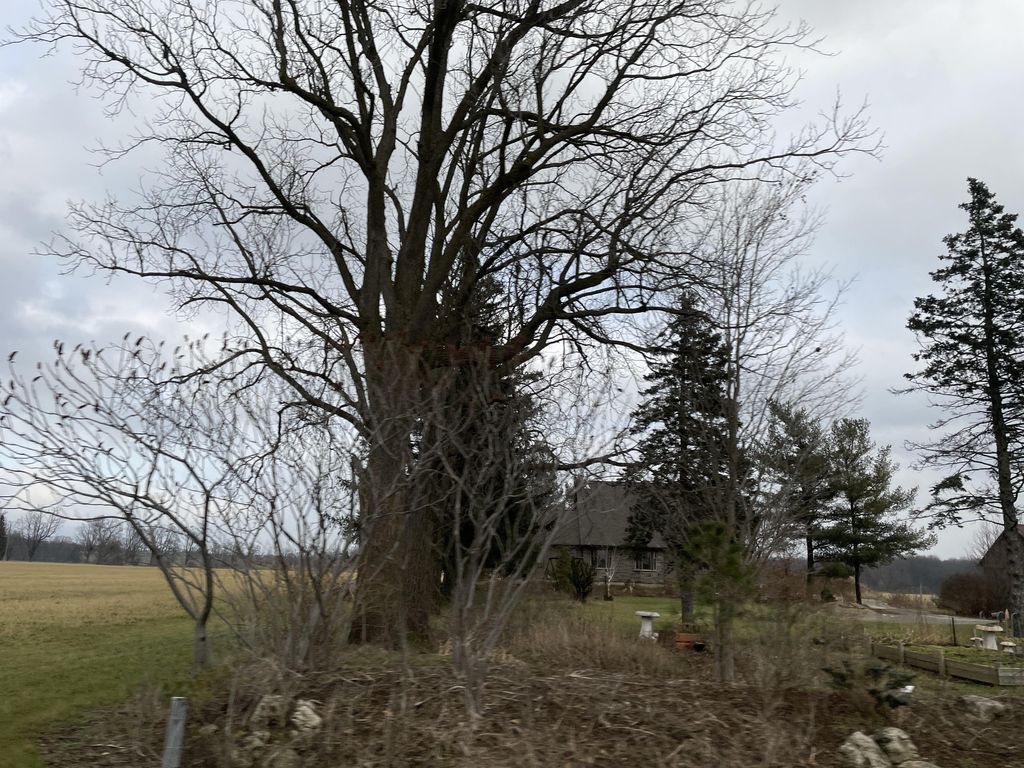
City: kitchener-waterloo